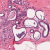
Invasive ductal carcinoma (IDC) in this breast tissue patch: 0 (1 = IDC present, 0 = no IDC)